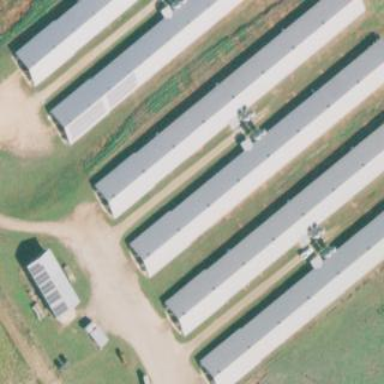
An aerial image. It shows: Farm building.